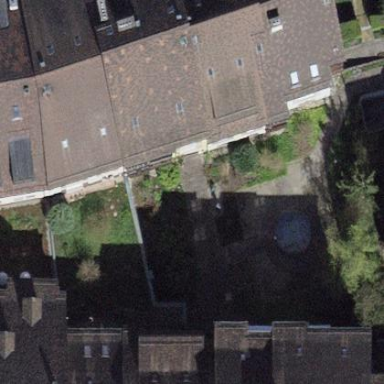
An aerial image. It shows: Building with tile roof.